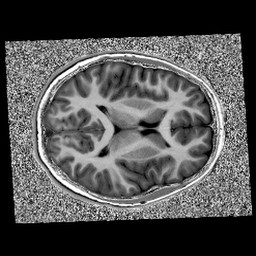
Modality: UNIT1
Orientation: axial
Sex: female
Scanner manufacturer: siemens
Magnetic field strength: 3 T
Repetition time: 5 s
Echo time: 0.00355 s